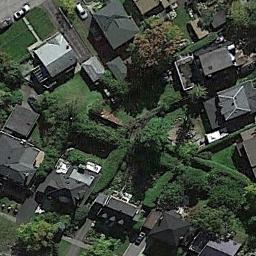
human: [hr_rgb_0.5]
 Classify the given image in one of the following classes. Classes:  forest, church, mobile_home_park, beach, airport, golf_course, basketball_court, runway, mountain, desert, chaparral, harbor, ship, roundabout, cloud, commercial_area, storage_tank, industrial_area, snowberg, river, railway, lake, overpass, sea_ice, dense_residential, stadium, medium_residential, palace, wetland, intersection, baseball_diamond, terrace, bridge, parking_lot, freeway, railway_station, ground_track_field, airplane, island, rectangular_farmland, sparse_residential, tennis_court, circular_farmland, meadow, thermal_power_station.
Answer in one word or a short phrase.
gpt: medium_residential